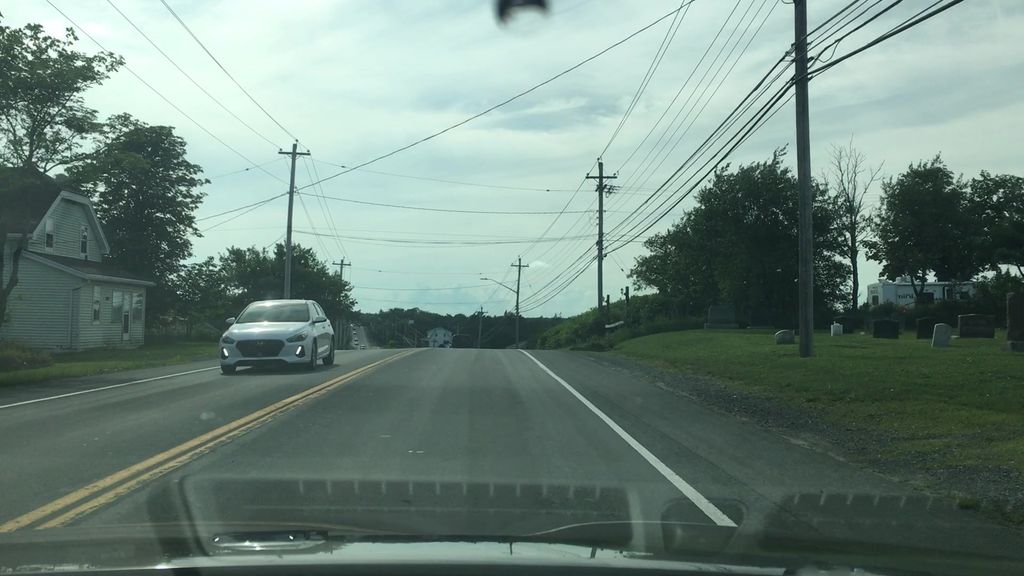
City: halifax